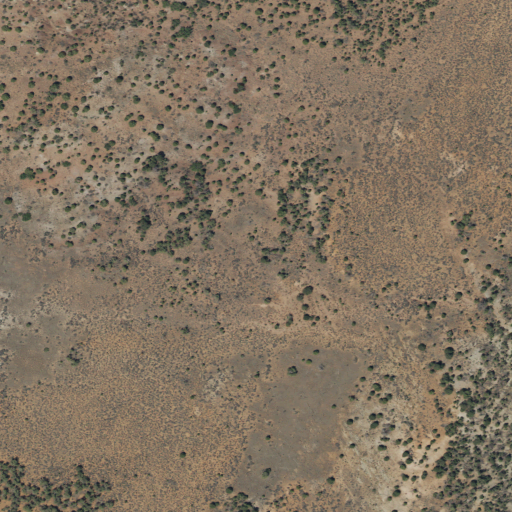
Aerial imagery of plain(s) in Utah named Pear Park containing shrub and evergreen forest